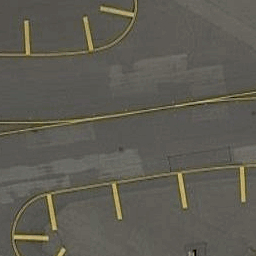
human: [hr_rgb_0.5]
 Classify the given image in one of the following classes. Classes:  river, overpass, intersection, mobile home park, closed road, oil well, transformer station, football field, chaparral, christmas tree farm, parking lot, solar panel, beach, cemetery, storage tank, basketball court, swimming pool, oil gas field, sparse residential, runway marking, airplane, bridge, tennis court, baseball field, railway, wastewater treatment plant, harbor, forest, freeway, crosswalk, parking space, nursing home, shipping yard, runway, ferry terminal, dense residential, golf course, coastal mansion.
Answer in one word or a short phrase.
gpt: runway marking